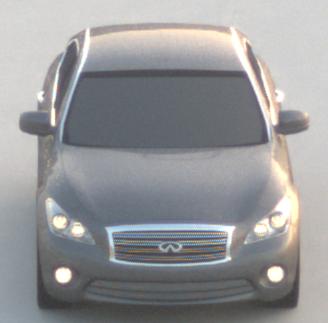
Make: Infiniti
Model: M 37
Detailed model: M (Y51)
Model produced from: 2010/10
Model produced until: 2013/11
Doors: 4
Color: gray
Road condition: dry road
Daytime: sunrise or sunset
Contrast: low contrast